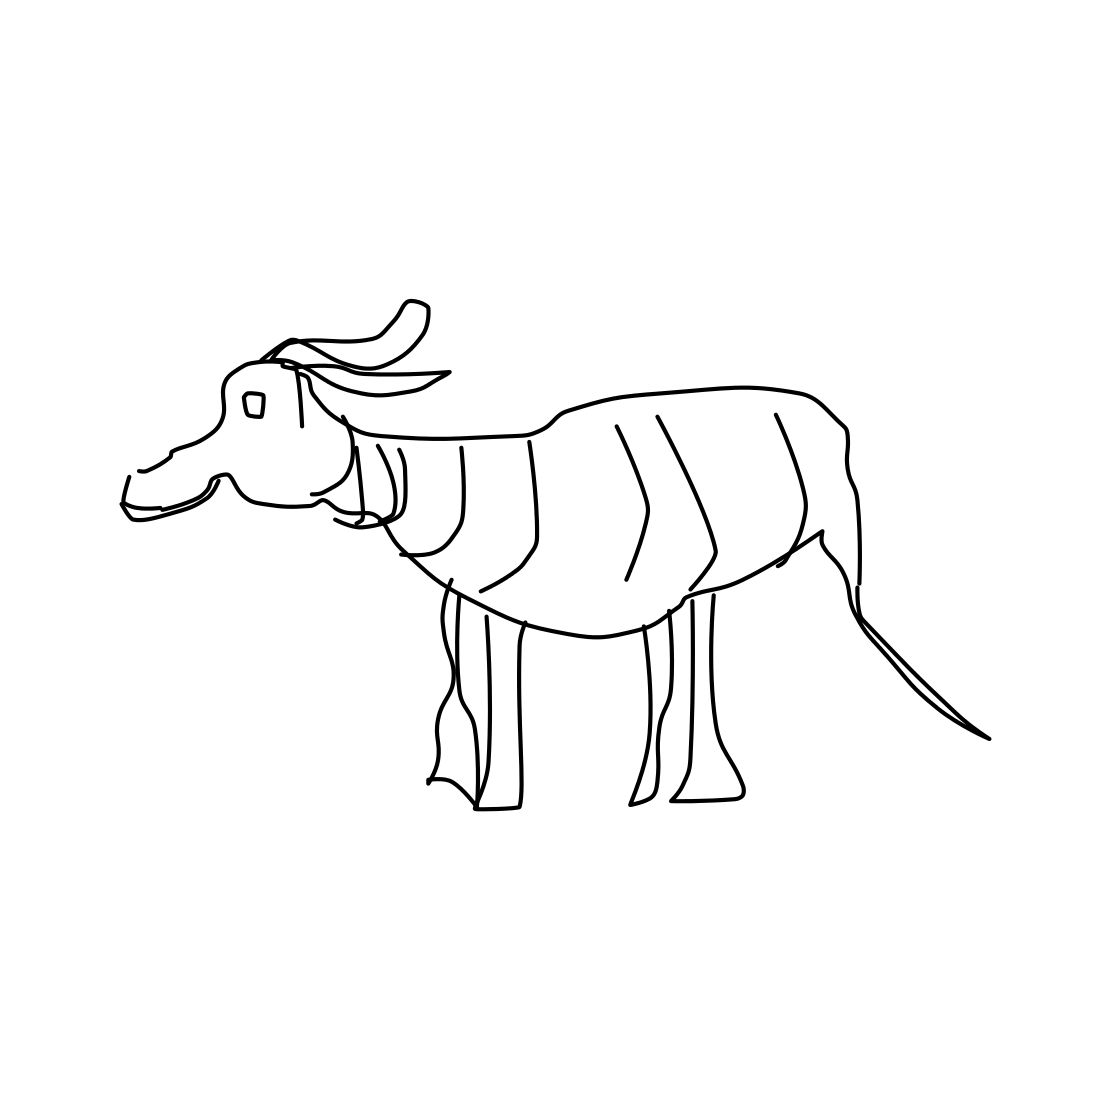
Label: zebra